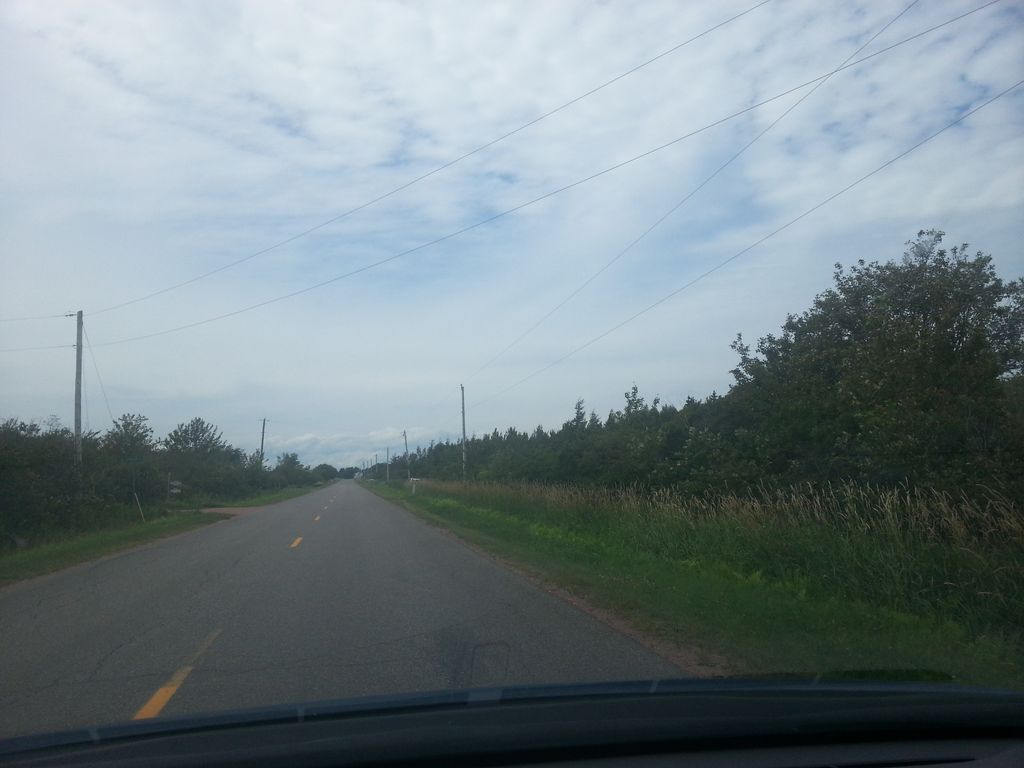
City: charlottetown